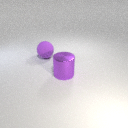
large purple rubber sphere to the left of large purple metal cylinder